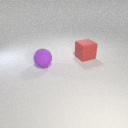
large purple rubber sphere in front of large red rubber cube